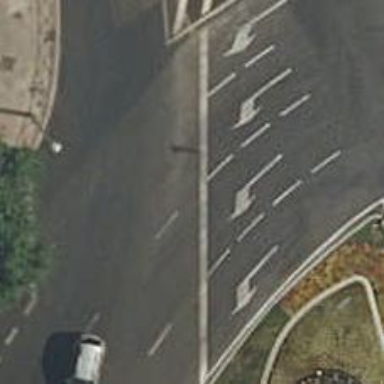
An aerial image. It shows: Secondary road with asphalt surface.